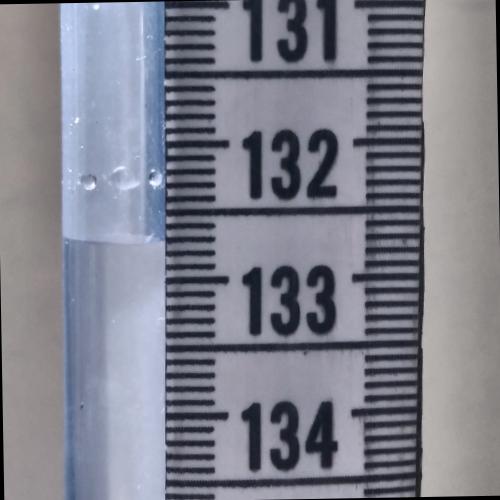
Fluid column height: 132.7 cm